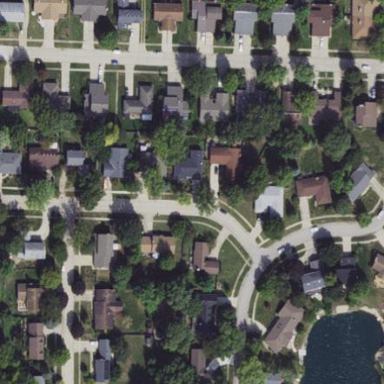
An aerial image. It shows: Sidewalk.